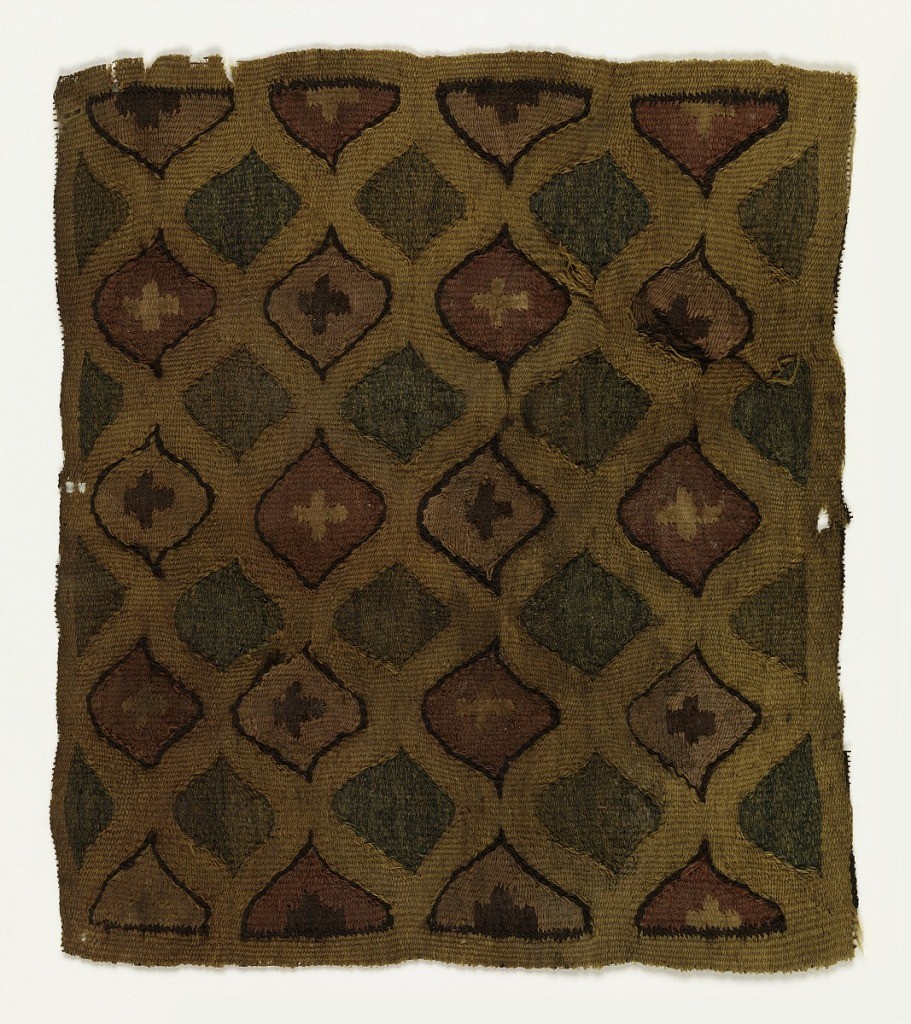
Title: Textile fragment
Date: ca. 400
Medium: wool, cotton Technique: interlocked tapestry, minor use of non-horizontal wefts
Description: Two fragments of very fine tapestry weave with cotton warps and wool wefts. B) Lozenge repeat in eccentric tapestry in red, blue, black, brown and tan.